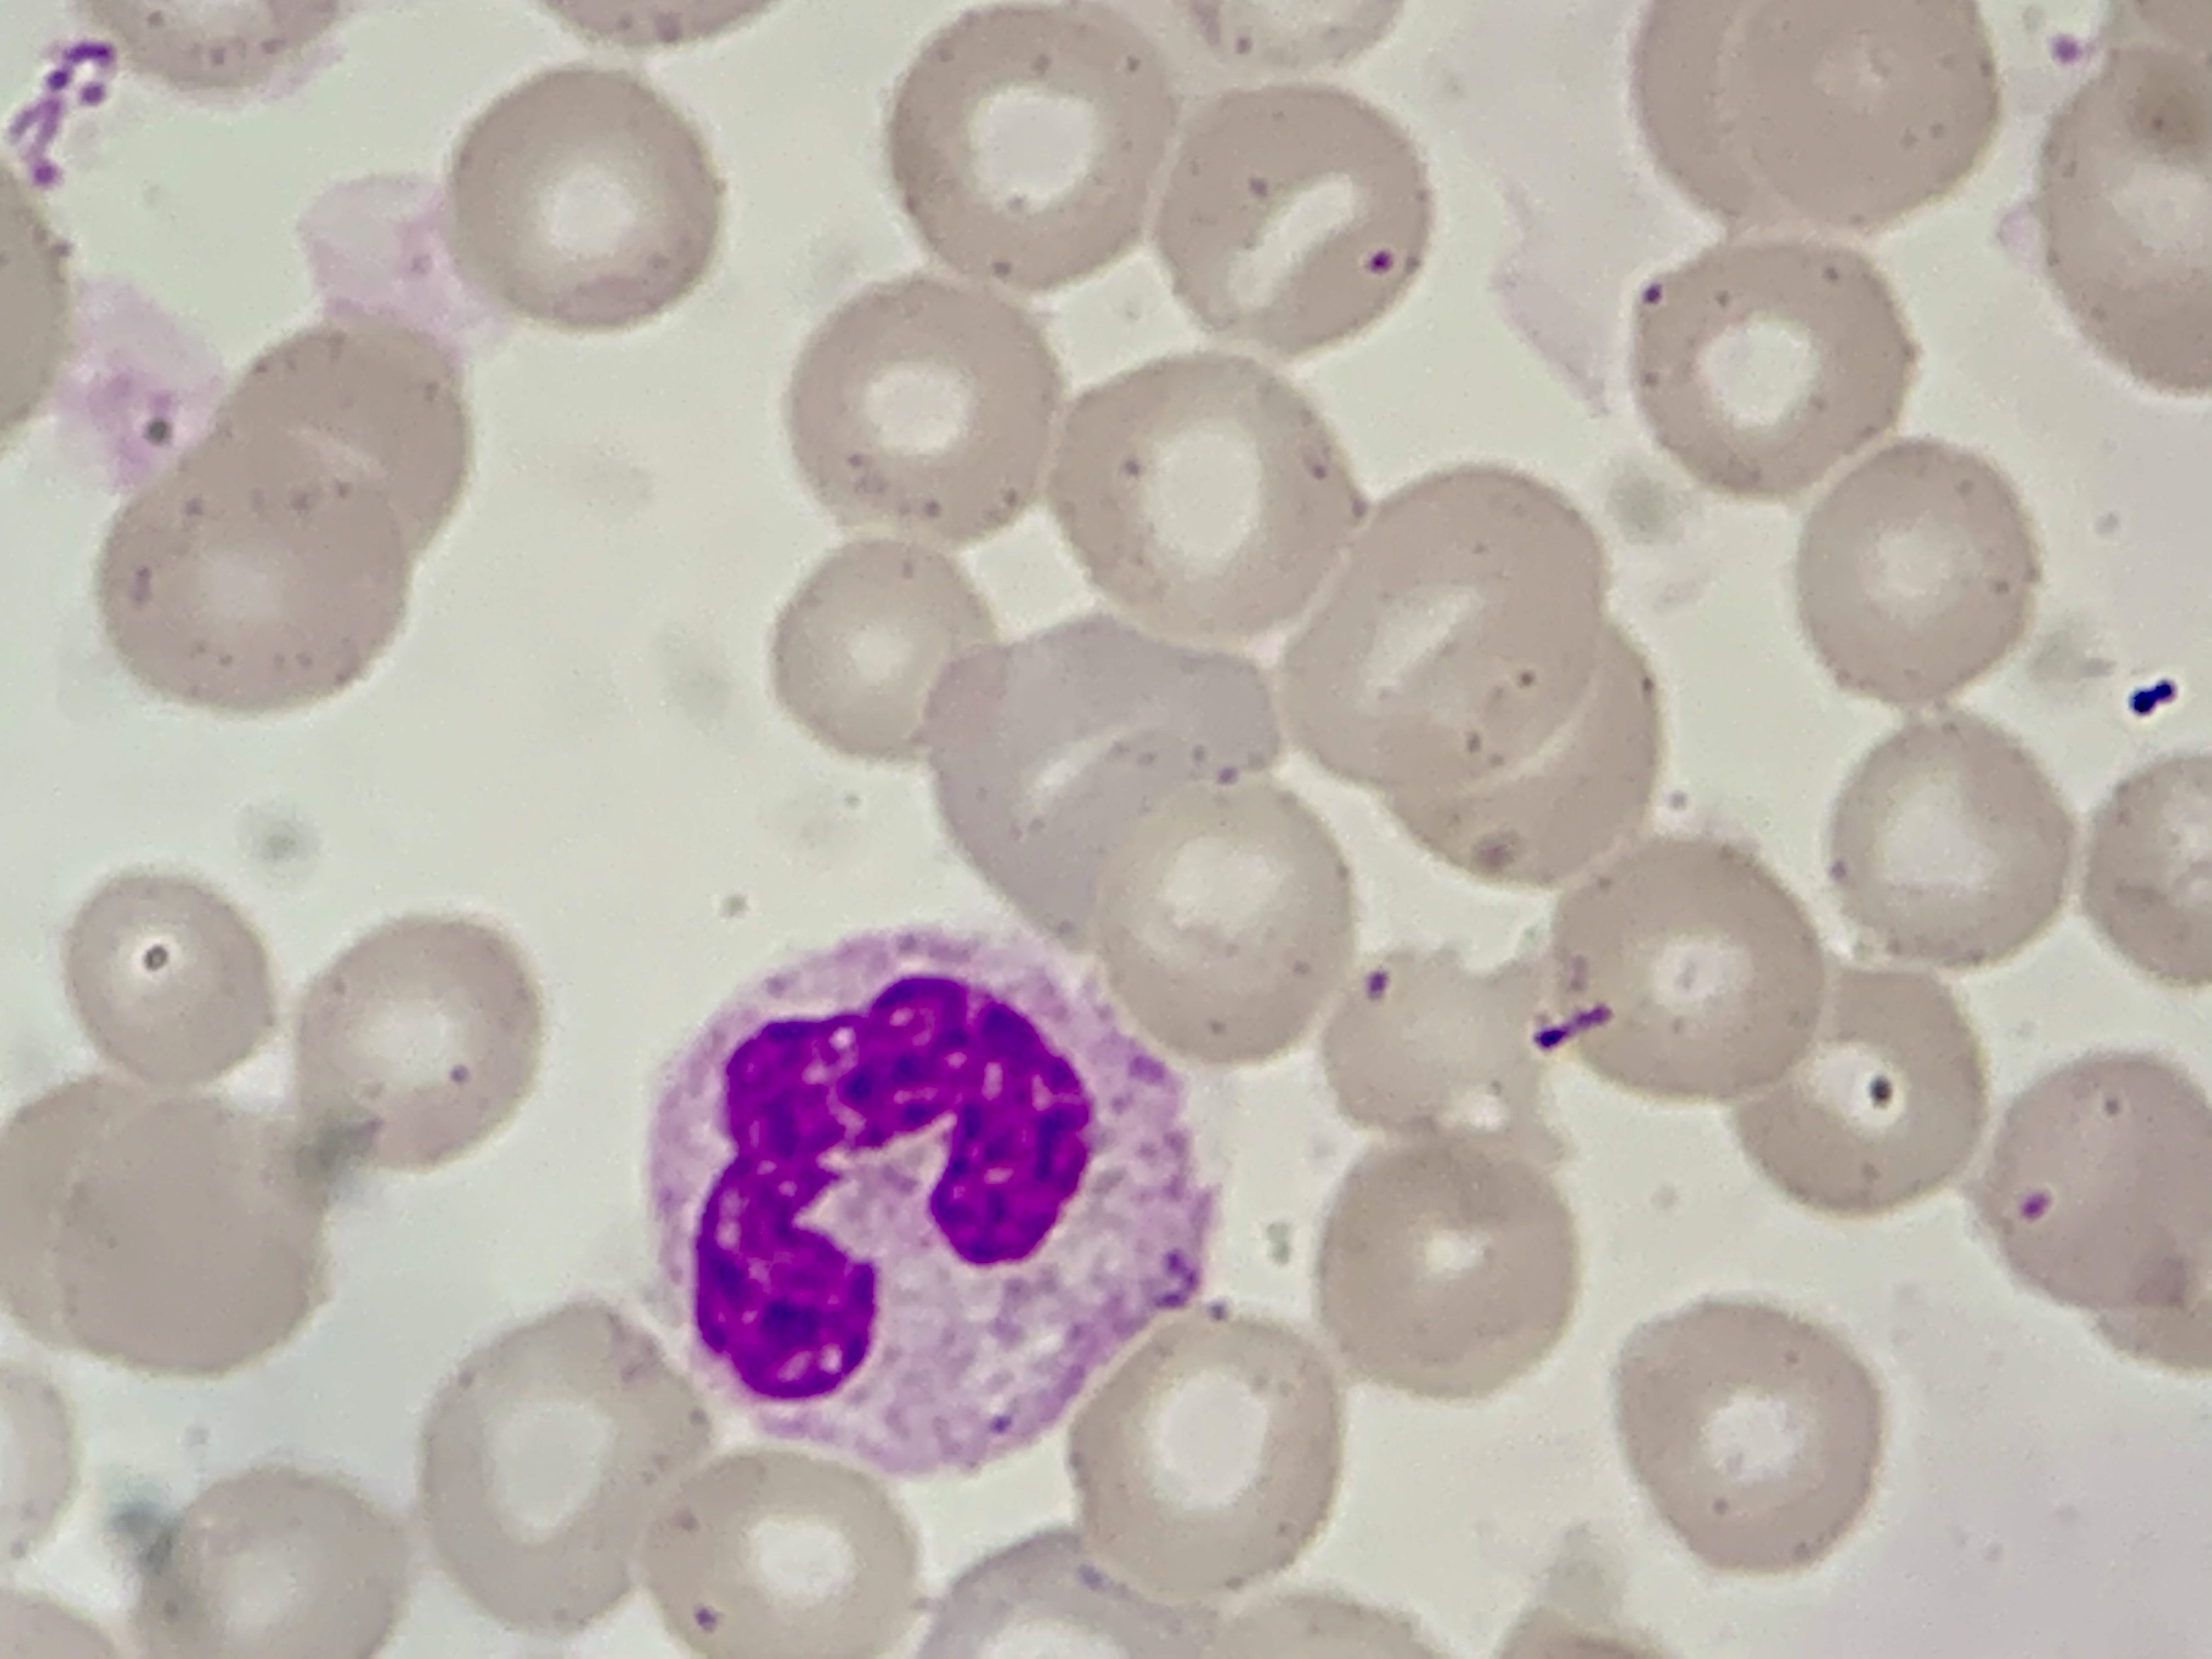
Cell type: NEUTROPHILS